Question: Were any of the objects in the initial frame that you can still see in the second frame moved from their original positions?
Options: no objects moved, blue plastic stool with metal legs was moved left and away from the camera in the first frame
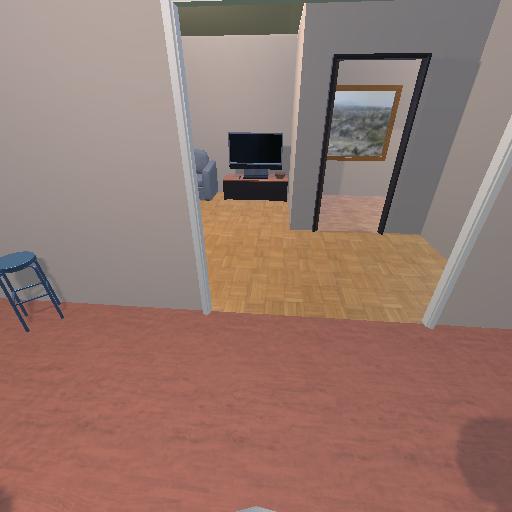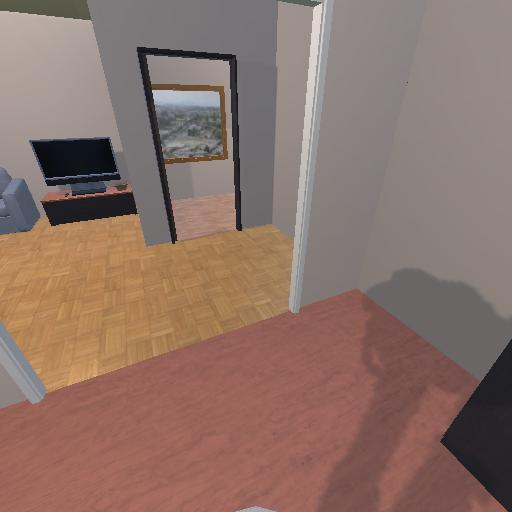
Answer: no objects moved